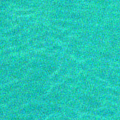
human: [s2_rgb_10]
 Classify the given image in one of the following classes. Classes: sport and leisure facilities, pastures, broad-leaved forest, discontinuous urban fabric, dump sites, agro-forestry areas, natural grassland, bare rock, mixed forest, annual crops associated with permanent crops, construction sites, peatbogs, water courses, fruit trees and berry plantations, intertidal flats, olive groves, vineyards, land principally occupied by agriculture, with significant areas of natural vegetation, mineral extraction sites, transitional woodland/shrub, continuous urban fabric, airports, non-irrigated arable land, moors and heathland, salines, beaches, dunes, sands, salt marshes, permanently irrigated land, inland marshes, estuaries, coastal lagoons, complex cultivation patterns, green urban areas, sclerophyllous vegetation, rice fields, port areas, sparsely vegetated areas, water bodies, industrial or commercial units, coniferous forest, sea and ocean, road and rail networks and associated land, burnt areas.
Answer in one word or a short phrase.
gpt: sea and ocean